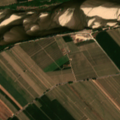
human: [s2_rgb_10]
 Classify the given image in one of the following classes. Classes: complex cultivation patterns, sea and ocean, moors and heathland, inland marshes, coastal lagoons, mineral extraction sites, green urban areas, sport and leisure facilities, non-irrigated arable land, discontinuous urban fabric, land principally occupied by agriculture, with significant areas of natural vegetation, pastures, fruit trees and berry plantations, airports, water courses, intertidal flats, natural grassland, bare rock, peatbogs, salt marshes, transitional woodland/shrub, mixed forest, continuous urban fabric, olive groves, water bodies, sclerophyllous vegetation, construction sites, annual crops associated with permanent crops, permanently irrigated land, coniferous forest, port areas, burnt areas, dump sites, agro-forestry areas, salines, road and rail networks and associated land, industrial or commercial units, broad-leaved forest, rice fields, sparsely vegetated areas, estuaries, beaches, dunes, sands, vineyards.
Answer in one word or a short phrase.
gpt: permanently irrigated land, vineyards, complex cultivation patterns, beaches, dunes, sands, water courses